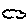
Label: cloud